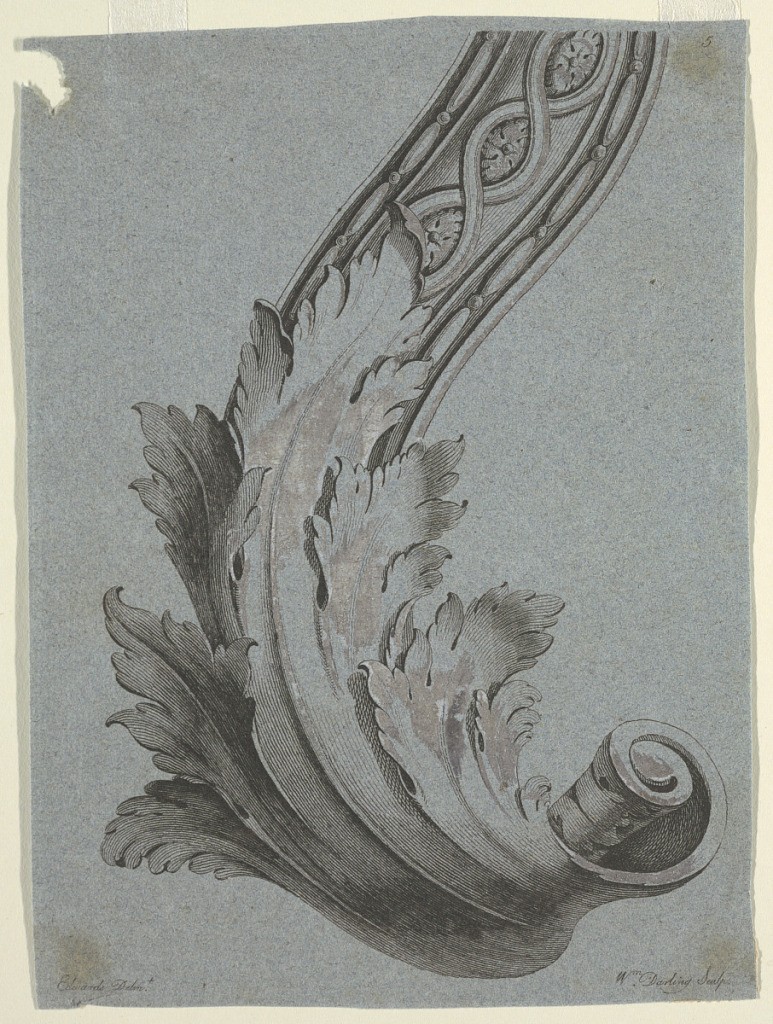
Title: Ornament & vases, pl. 5
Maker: William Darling
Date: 1773
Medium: Printed black, white oxydized heightening, blue paper
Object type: Print
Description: Scroll of foliated moulding. Right top corner: 5; bottom corner: Edwards Delin[t superscript]; Wm. Darling Sculp.